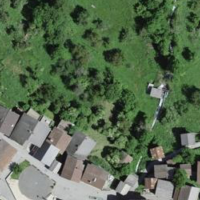
EUNIS habitat code: 55
Species observed at this site:
Pyrrhocorax graculus
Periparus ater